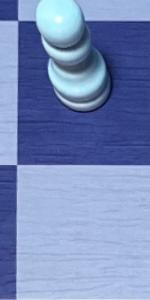
Label: Empty